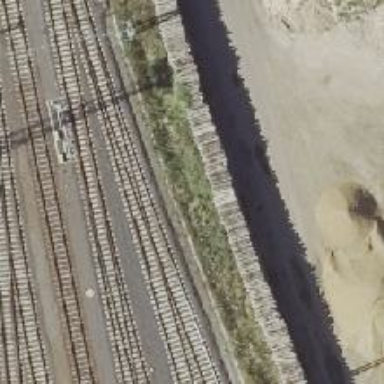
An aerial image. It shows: Rail siding with electrified contact lines.